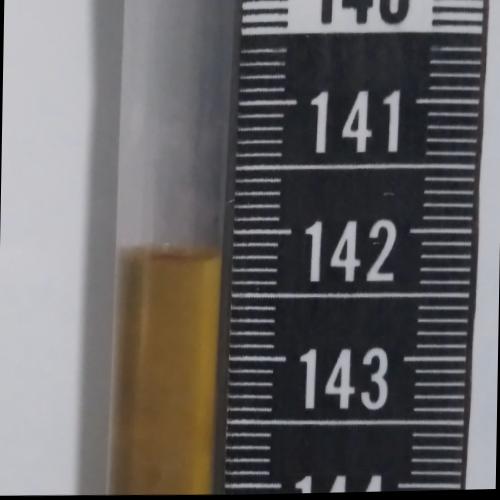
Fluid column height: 142.2 cm